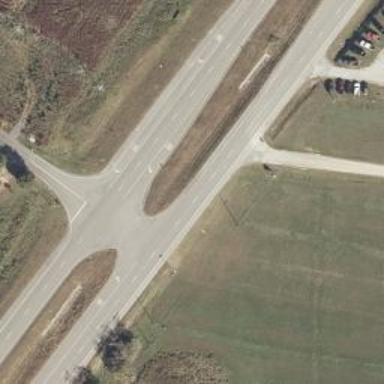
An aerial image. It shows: Asphalt road classified as trunk route.